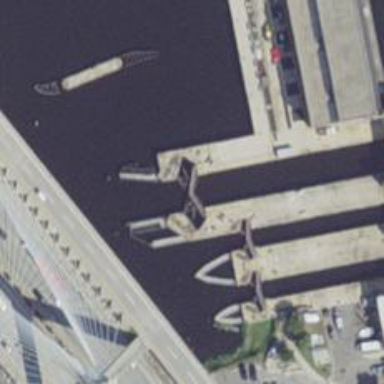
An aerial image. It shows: Lock gate along waterway.